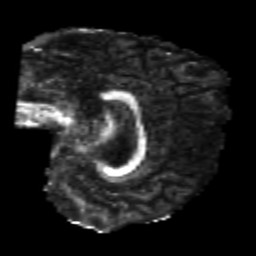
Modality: FA
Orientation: sagittal
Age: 22
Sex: male
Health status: healthy
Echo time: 0.074 s